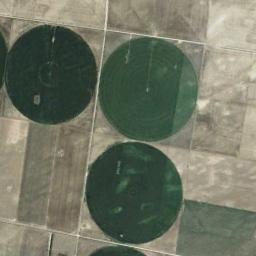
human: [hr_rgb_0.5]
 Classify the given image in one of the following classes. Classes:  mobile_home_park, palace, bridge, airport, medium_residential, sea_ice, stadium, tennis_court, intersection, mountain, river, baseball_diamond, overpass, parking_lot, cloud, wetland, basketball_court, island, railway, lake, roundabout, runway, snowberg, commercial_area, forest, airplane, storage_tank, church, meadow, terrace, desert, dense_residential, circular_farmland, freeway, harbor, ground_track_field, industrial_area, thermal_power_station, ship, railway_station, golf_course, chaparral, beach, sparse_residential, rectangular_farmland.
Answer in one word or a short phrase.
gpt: circular_farmland